Field crop: tomato
Growth stage: 1
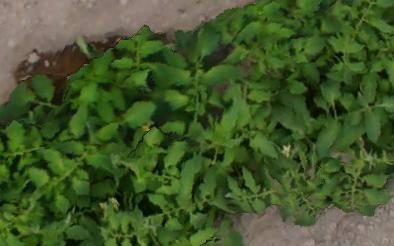
Species: tomato